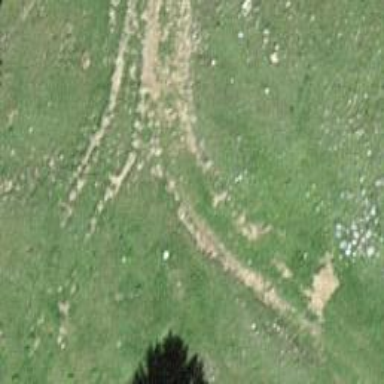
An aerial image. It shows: Track with very rough surface.